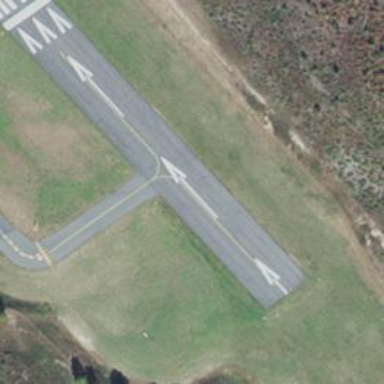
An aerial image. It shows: View of taxiway at the airport.